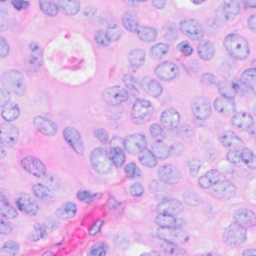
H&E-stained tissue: Breast